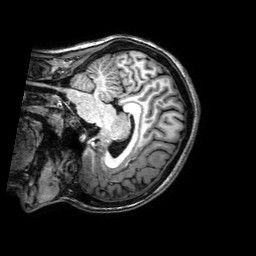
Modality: T1w
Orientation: sagittal
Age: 19
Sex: female
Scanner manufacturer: philips
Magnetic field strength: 3 T
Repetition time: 8.2 s
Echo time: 0.0037 s